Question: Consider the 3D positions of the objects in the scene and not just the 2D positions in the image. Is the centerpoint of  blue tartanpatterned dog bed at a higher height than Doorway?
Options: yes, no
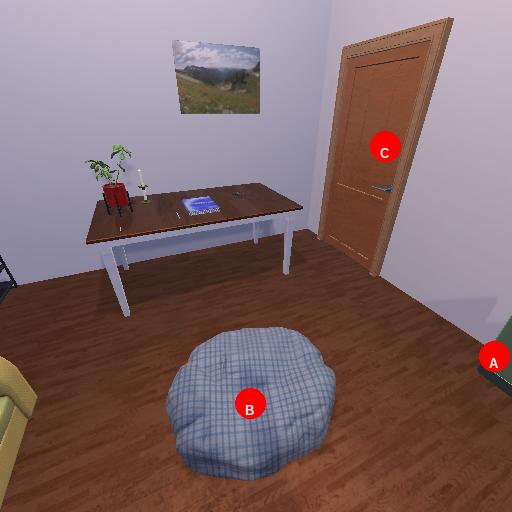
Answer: yes